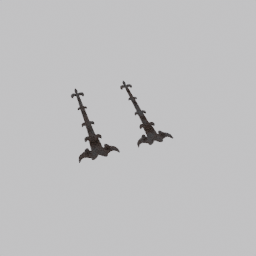
Label: mechanical